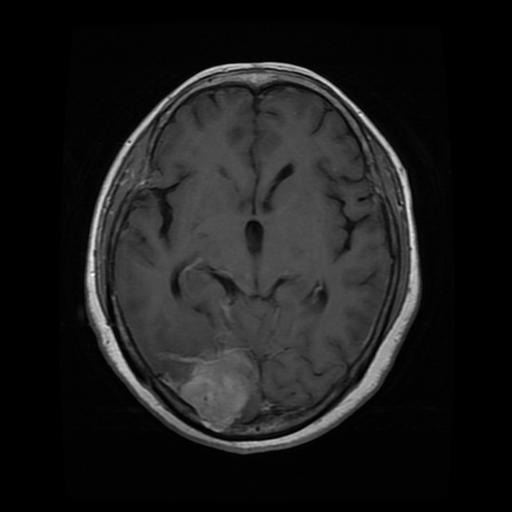
Label: meningioma